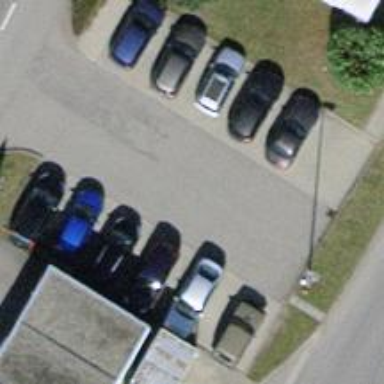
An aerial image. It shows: Parking area with surface.